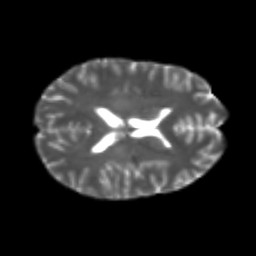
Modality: T2w
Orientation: axial
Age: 25
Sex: female
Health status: healthy
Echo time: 0.074 s